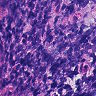
Metastatic tissue present: no